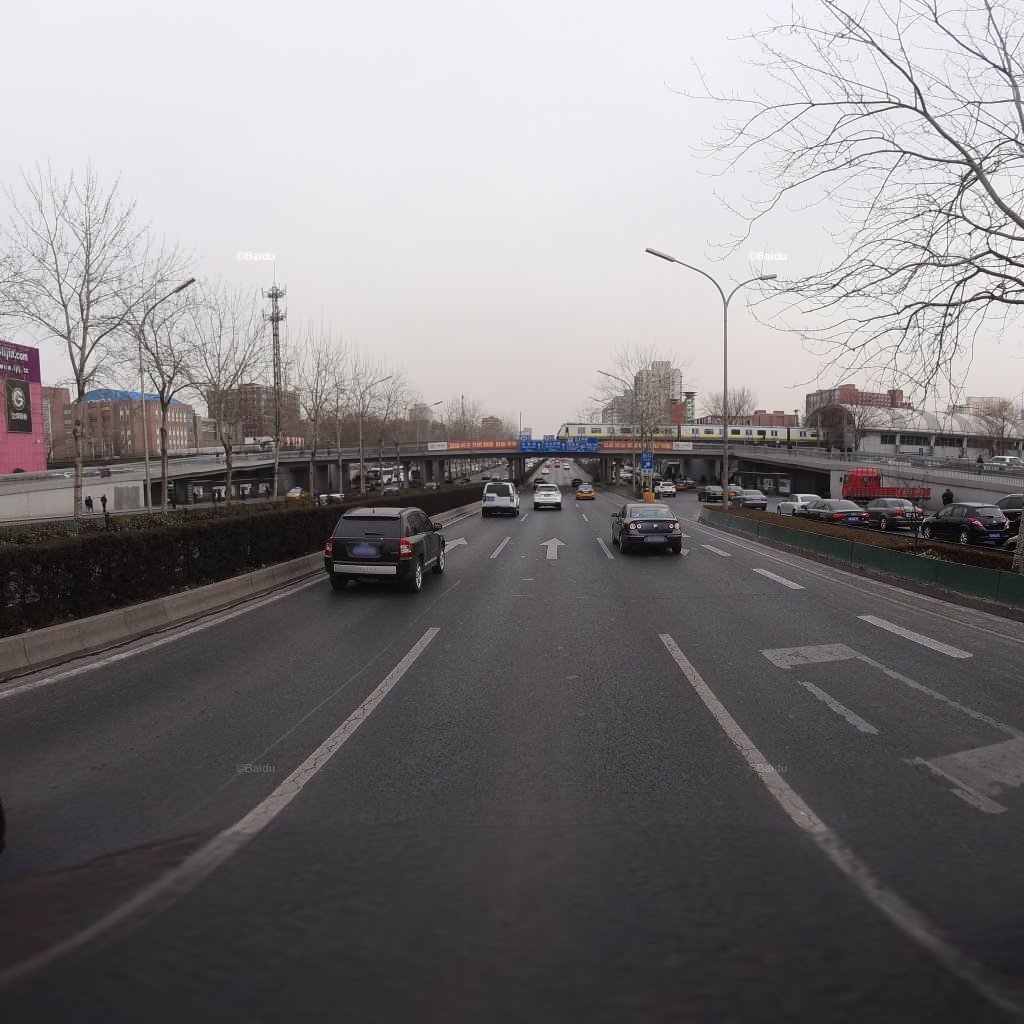
Region: Haidian
Road damage annotations: longitudinal patch, transverse crack